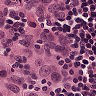
Metastatic tissue present: yes